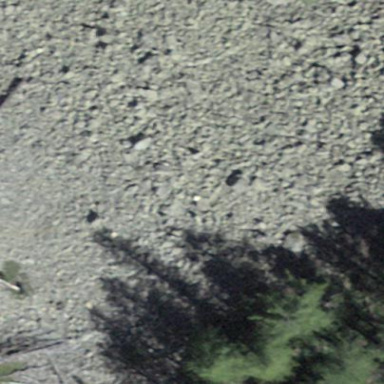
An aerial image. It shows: Scree landscape.